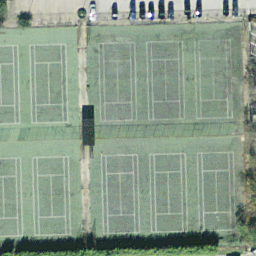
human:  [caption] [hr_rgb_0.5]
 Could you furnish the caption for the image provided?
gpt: There are many tennis courts arranged in lines surrounded by some trees .

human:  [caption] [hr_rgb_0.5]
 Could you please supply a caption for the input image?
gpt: Many tennis courts arranged in lines are surrounded by some trees .

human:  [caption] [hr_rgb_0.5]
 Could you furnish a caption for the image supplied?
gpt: There are many tennis courts arranged neatly and surrounded by some plants .

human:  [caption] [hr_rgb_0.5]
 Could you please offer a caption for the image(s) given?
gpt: Many tennis courts arranged neatly with some plants surrounded .

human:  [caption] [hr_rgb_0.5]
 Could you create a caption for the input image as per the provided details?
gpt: There are many tennis courts arranged neatly and surrounded by some plants .